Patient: sex M, age 45
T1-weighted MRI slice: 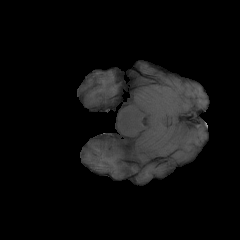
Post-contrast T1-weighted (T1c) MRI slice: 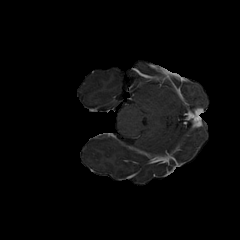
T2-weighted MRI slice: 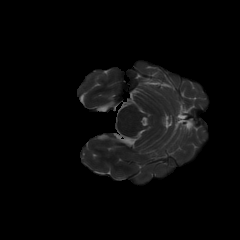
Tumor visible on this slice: no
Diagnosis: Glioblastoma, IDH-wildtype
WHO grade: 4